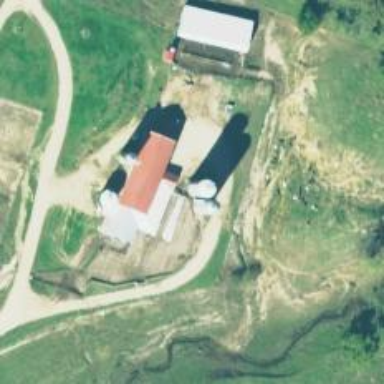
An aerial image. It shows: Silo.